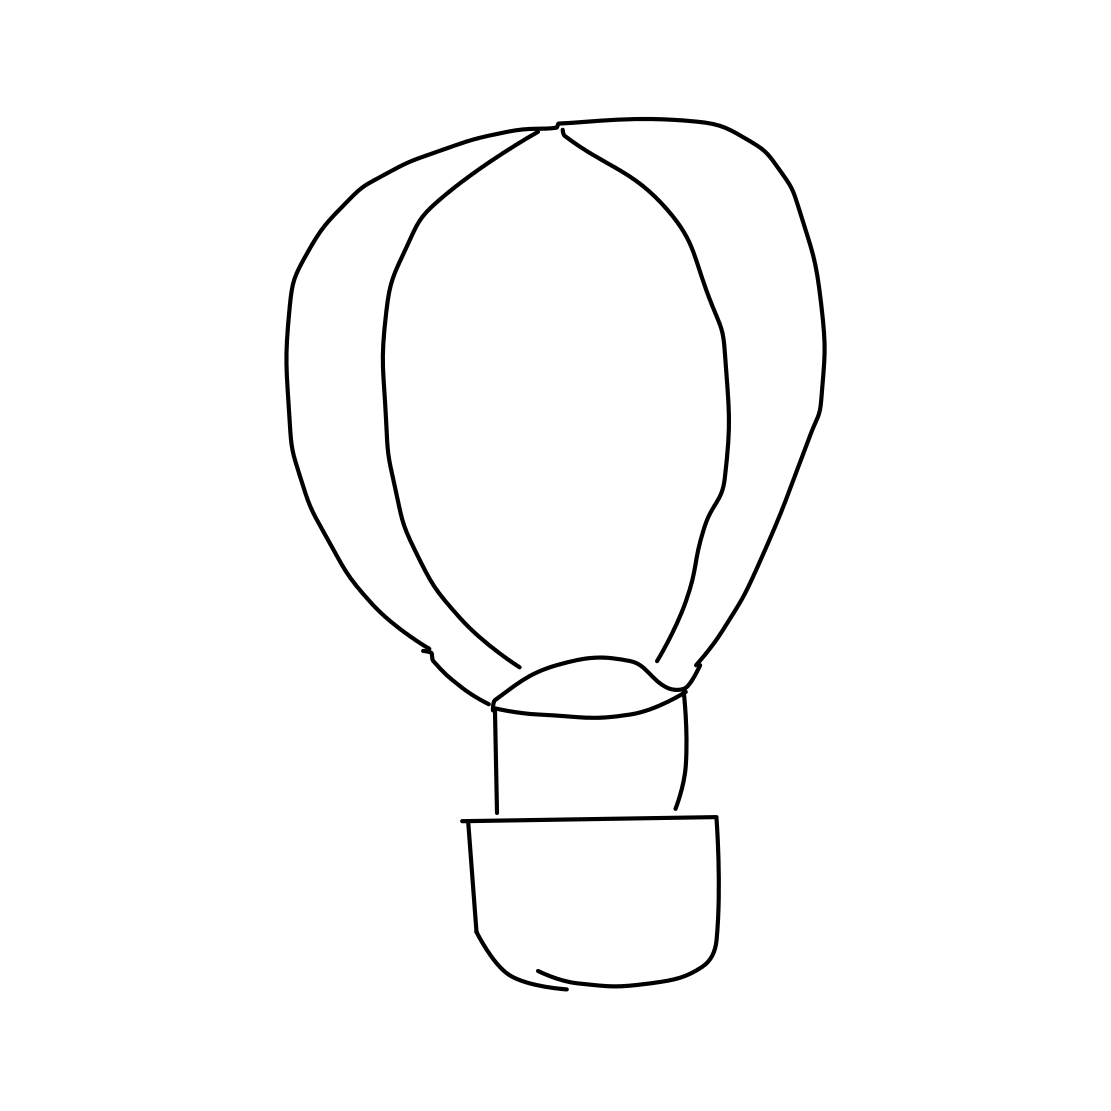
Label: hot air balloon